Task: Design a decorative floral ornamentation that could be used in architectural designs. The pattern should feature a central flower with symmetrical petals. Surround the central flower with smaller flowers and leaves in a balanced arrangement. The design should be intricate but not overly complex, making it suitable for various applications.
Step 485:
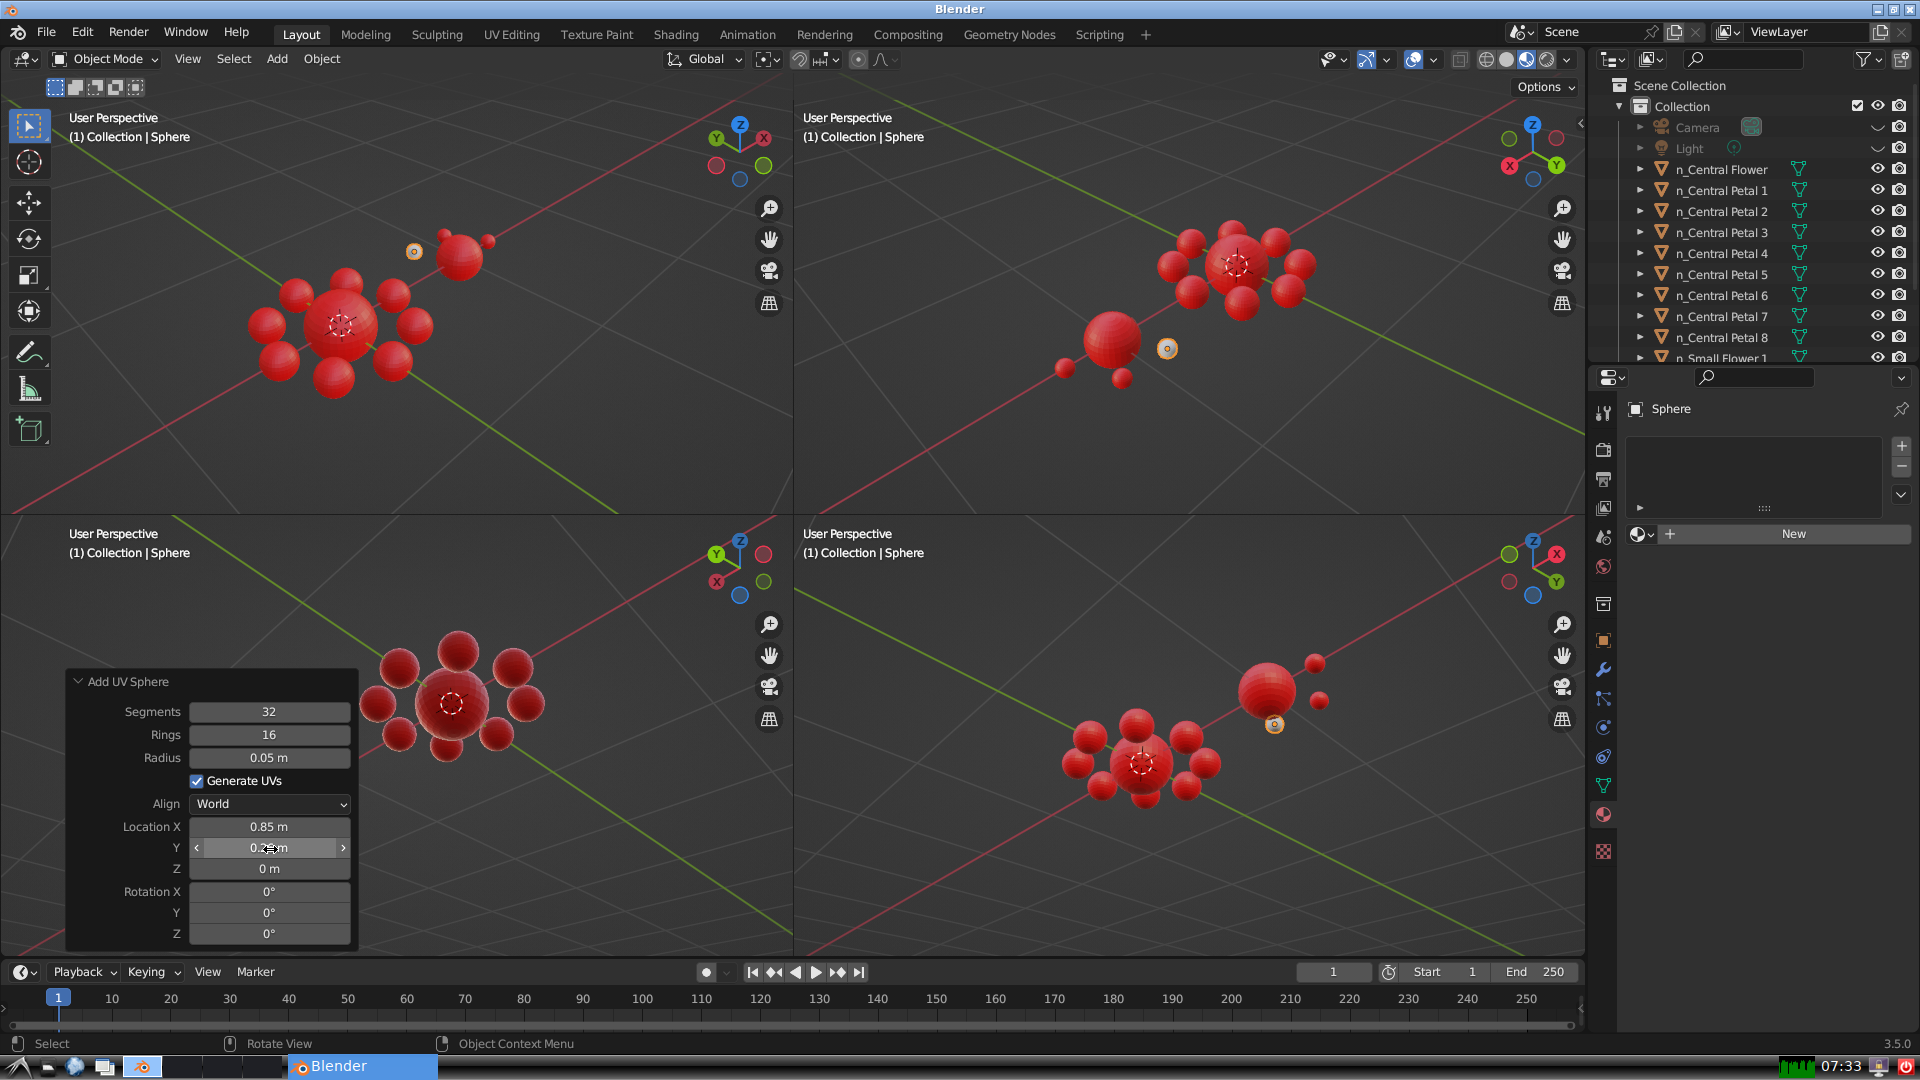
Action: {"mouse_move": [270, 867]}